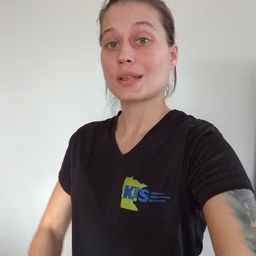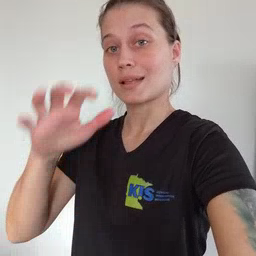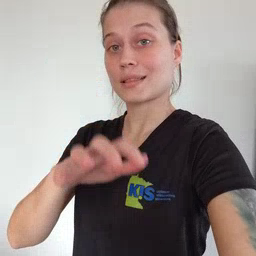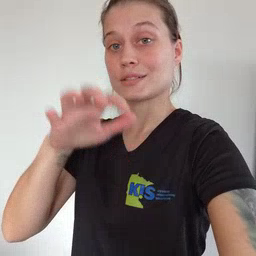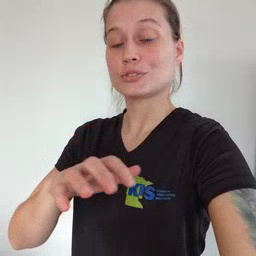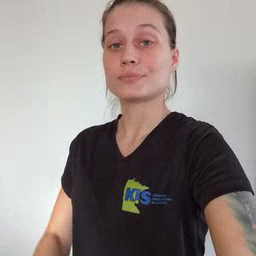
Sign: alligator